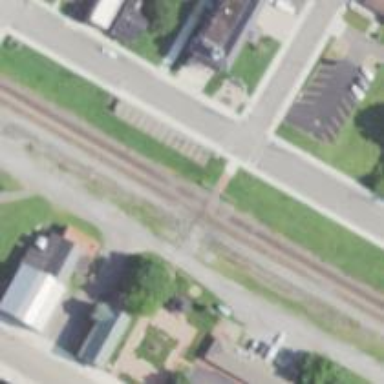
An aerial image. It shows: Uncontrolled road crossing.